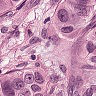
Metastatic tissue present: yes